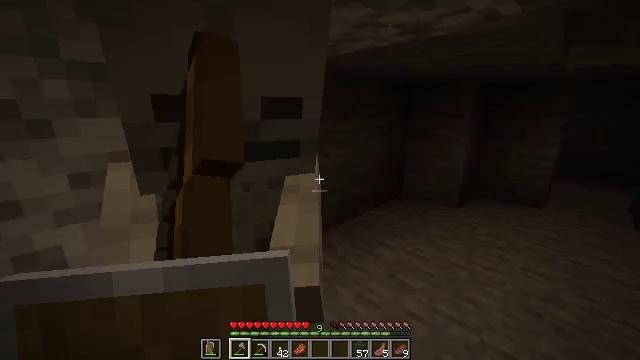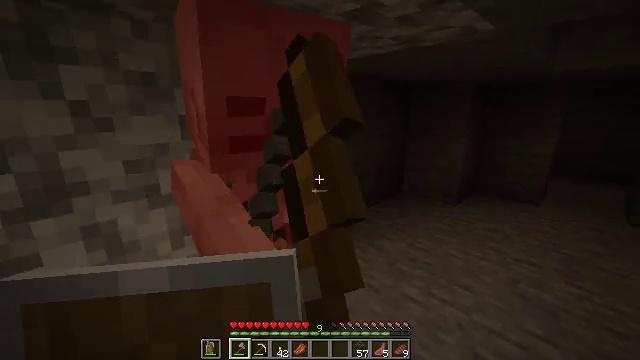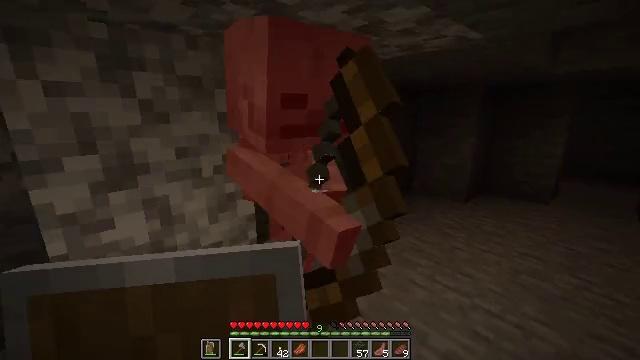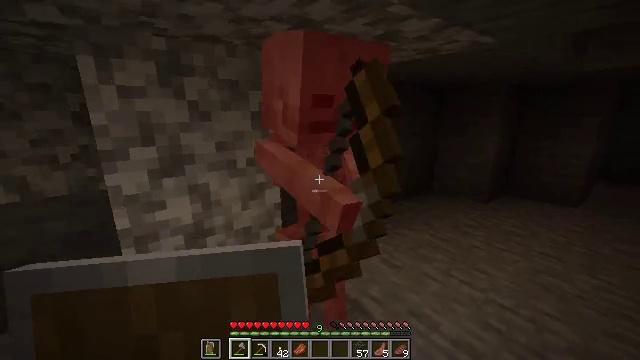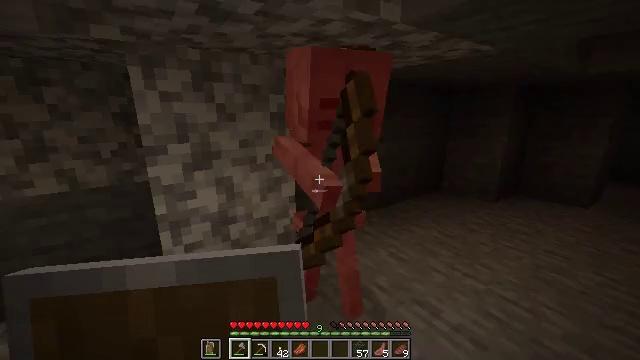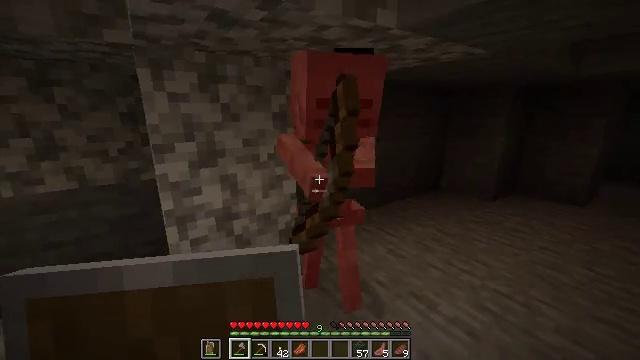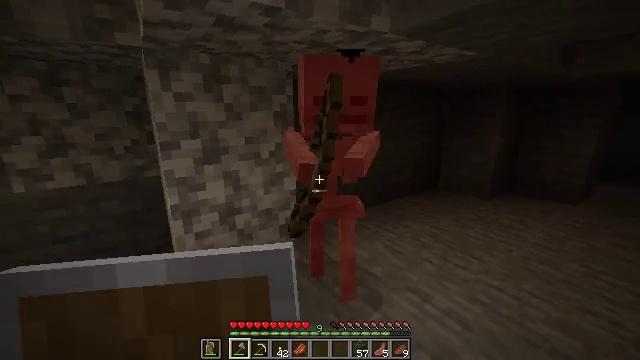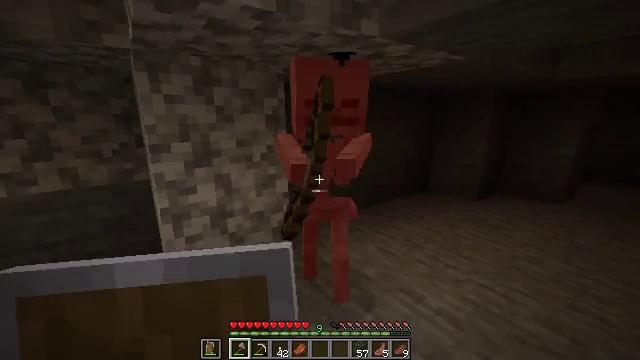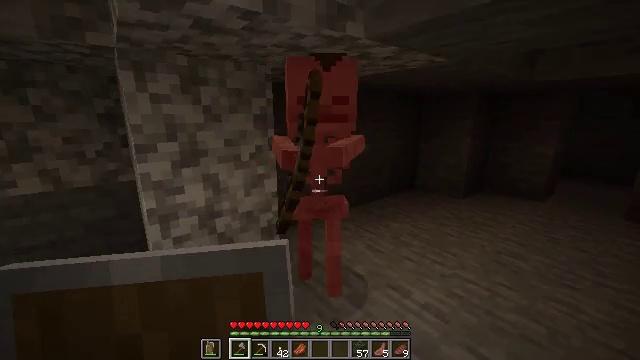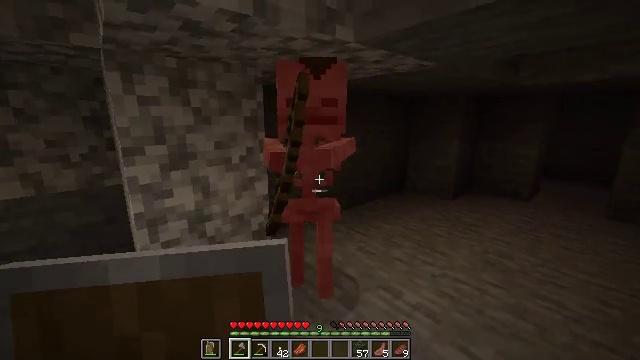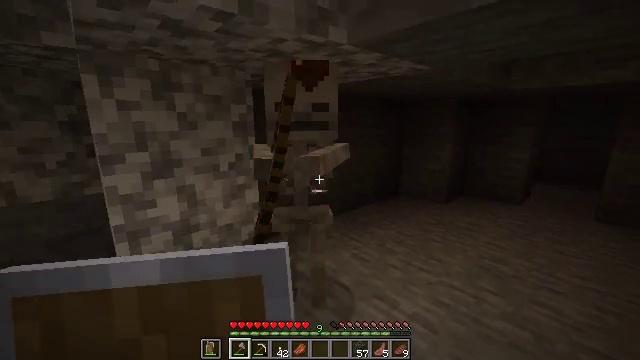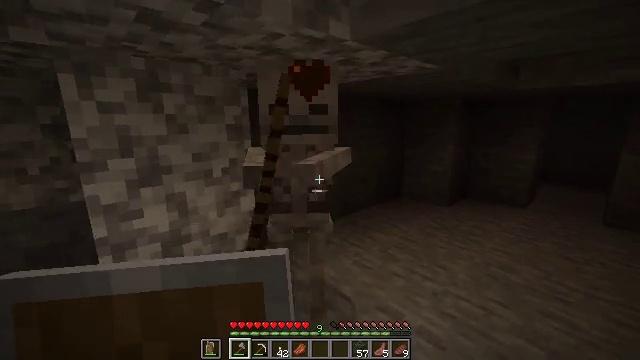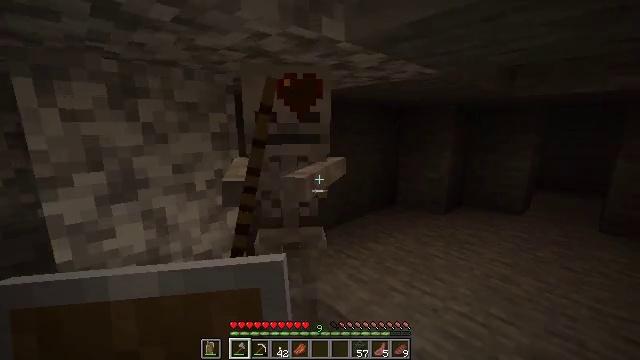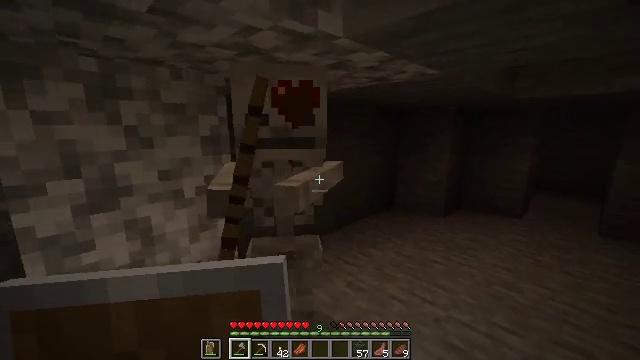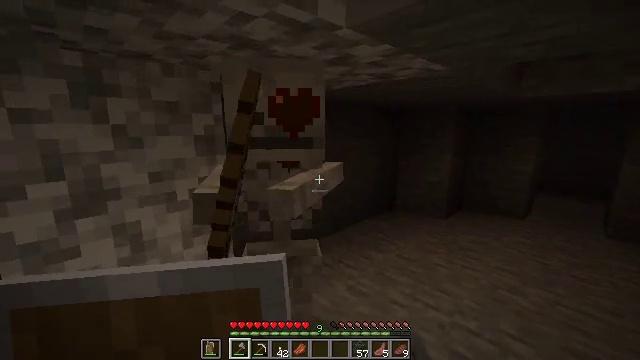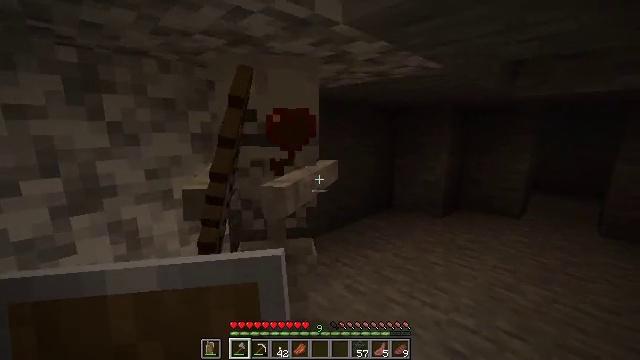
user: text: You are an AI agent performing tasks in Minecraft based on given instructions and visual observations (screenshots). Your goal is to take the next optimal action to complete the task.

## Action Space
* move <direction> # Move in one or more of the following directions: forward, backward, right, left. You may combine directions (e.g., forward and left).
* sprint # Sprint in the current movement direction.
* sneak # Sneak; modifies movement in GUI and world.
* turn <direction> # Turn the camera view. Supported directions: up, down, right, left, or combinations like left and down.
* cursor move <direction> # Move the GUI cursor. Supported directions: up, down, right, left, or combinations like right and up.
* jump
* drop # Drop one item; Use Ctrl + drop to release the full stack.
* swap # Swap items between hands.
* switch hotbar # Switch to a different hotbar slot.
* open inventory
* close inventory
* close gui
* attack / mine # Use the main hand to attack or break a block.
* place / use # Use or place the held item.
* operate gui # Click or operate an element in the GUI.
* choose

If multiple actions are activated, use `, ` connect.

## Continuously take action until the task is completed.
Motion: motion action
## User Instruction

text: Kill a skeleton.
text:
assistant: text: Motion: move back
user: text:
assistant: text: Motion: move back, turn left
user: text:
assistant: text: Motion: move back, turn left
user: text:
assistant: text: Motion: turn left
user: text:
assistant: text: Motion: no_op
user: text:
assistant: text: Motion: no_op
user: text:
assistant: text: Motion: turn right
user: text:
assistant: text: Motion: turn right
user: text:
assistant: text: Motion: turn right
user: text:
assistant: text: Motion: move forward, turn right
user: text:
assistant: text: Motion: move forward
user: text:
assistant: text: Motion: move forward, turn right and up
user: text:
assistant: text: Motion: attack / mine
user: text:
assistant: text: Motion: attack / mine
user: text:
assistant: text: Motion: move back, attack / mine
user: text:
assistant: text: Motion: move back
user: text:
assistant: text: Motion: move back
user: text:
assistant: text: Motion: no_op